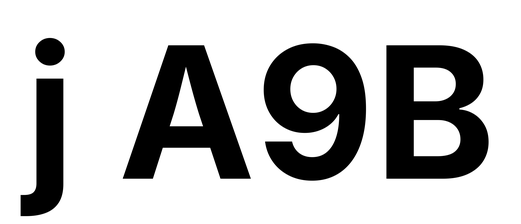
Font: Inter_Bold